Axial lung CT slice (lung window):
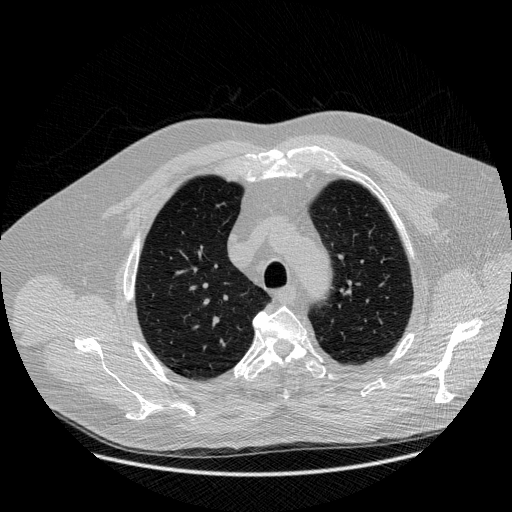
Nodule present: no